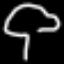
Label: mushroom